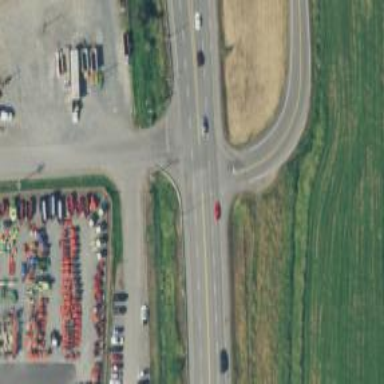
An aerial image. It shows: Asphalt road classified as trunk highway.